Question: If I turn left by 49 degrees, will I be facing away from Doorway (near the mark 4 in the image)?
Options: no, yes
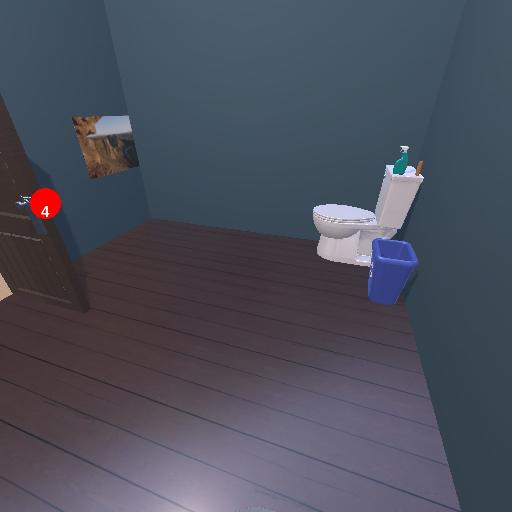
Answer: no